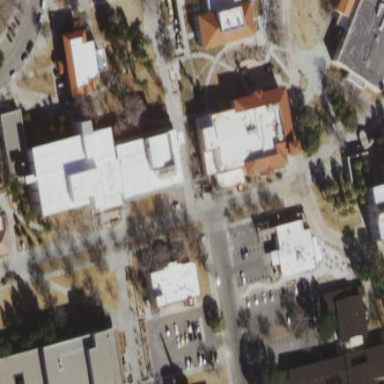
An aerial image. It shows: Library building.